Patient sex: M
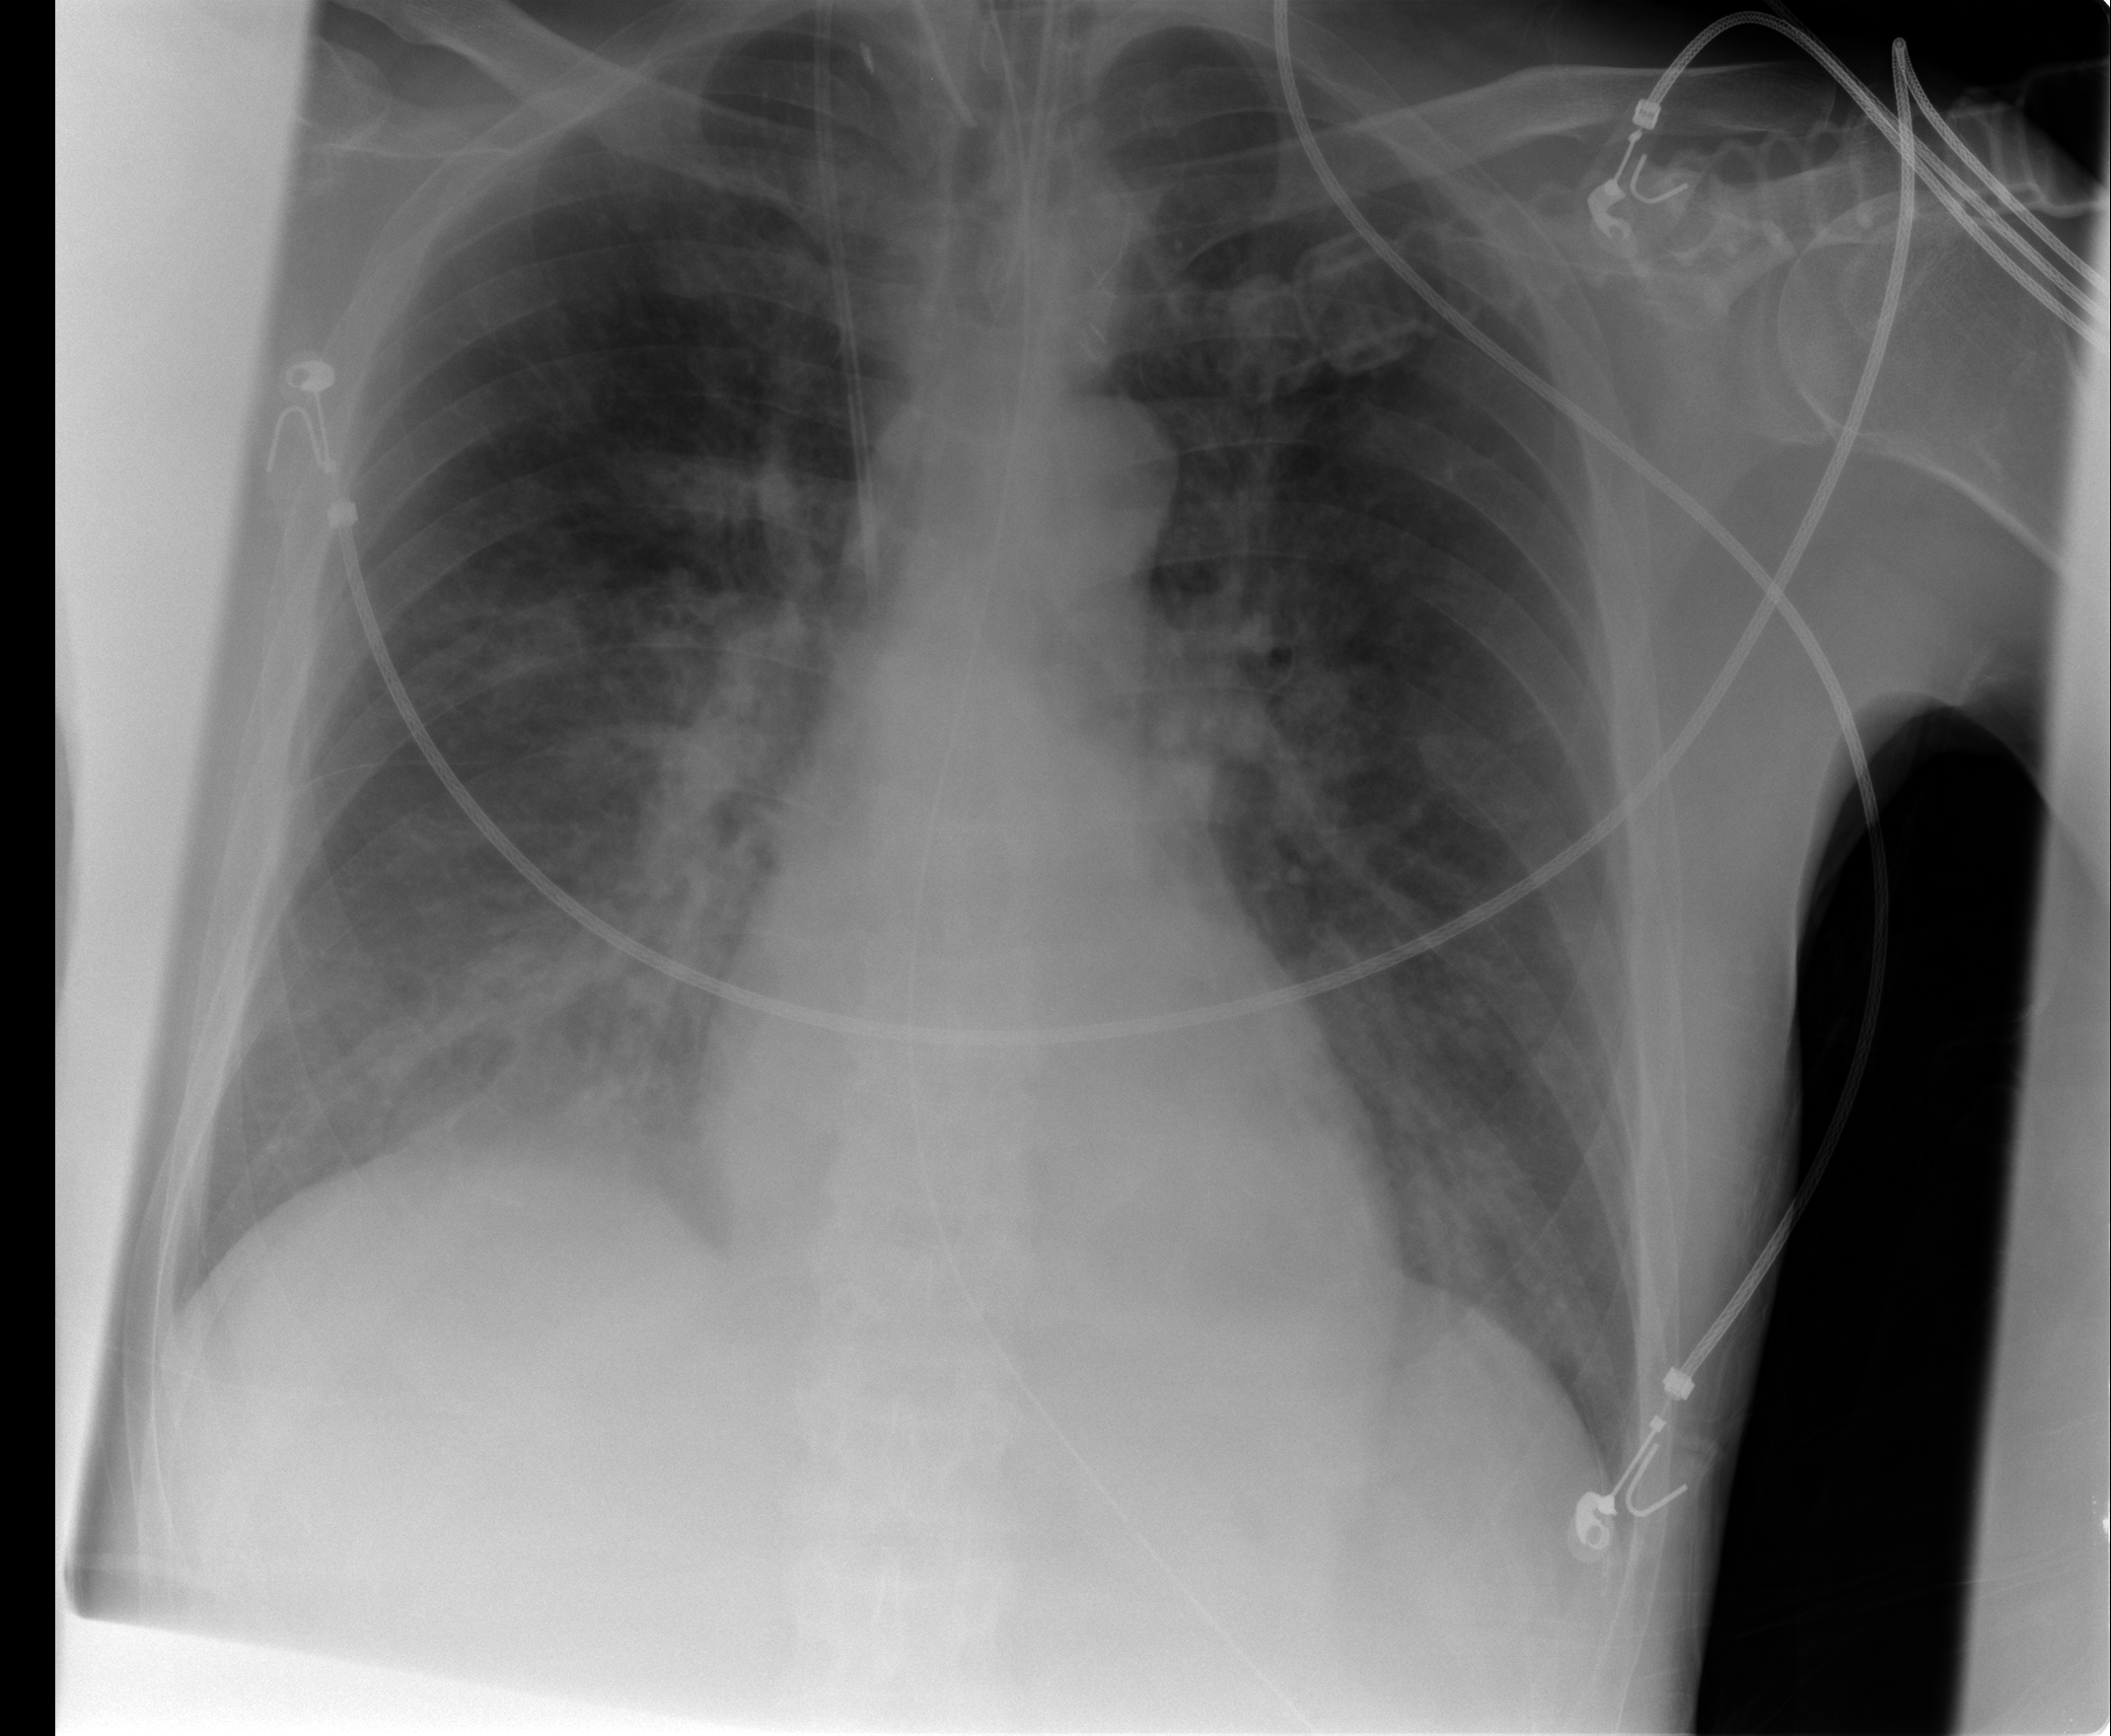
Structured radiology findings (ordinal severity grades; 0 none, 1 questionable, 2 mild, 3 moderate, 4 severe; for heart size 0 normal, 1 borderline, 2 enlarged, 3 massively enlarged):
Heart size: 0
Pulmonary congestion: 0
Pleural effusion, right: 2
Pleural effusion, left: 2
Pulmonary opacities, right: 3
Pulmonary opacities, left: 0
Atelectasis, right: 3
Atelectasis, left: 0